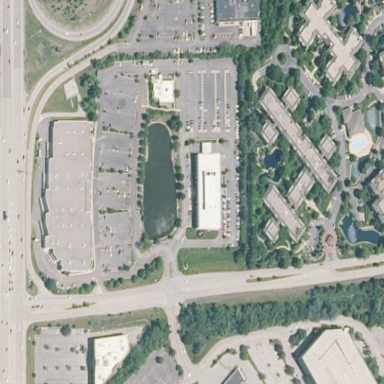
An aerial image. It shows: Retail area.